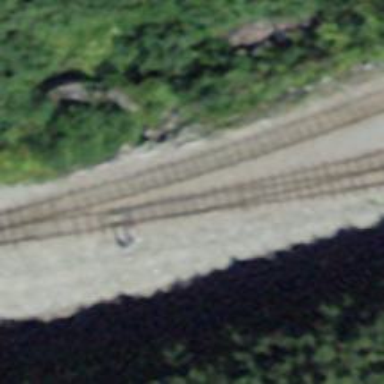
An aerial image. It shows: Preserved narrow-gauge railway siding.